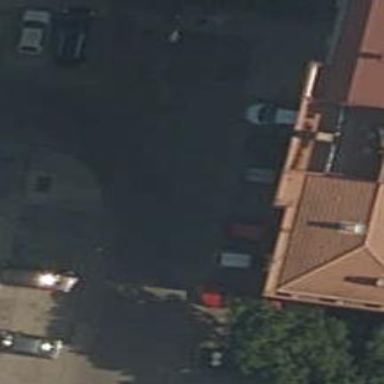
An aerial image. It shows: Street-side parking area.